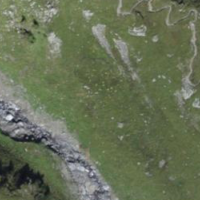
EUNIS habitat code: 23
Species observed at this site:
Polistes biglumis
Euphorbia cyparissias